Question: In this example
<URL>
I've changed data input to this one where for the second column every value is 0 so it should we filled in white
'''
people,1,2,3
Ej1,1,0,0
Ej2,0,0,1
Ej3,0,0,1
Ej4,1,0,0
'''
Using the same code as in the post
'''
library(reshape2)
library(ggplot2)
library(scales)
library(plyr)
data <- read.csv("fruits.txt", head=TRUE, sep=",")
data$people <- factor(data$people,levels=rev(data$people))
data.m = melt(data)
data.m <- ddply(data.m, .(variable), transform, rescale = rescale(value))
data.m <- ddply(data.m, .(variable), transform, rescale = rescale(value))
p <- ggplot(data.m, aes(variable, people)) + geom_tile(aes(fill = rescale),
colour = "white")
p + scale_fill_gradient(low = "white", high = "steelblue")
'''
But the X2 variable column is filled with a different color instead of white as shown in the image.
I've been trying to change the 'scale_fill_gradient(low = "white", high = "steelblue")' to the 'scale_color_gradient' but couldn't find out how.

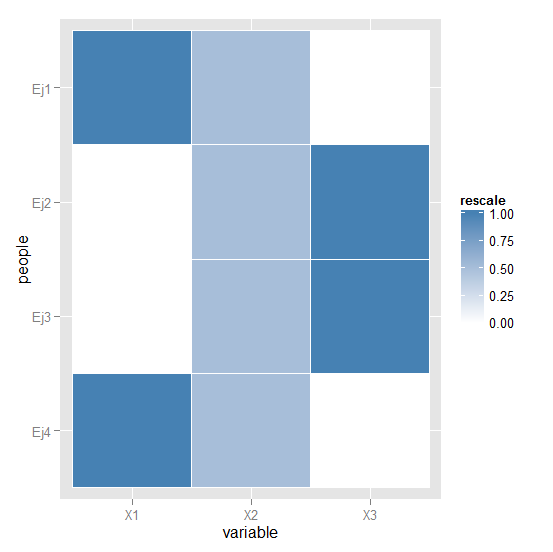
Answer: The problem appears to be how 'rescale' is being applied to your data frame. For a vector 'x', 'rescale(x)' checks if the range of 'x' is '0', and if this is the case it will use the 'mean' of the 'to' range, whose default value is 'to=c(0,1)':
'''
rescale(rep(0,4),to=c(0,1))
[1] 0.5 0.5 0.5 0.5
'''
When 'ddply' applies the '.FUN' 'rescale' to your data frame, when it considers variable 'X2', the range of 'value' is '0', as in case above.
The 'rescale' column in 'data.m' is showing a value of '0.5' for 'X2', explained by the above. So the 'ggplot' is plotting the data correctly.
'''
people variable value rescale
1 Ej1 X1 1 1.0
2 Ej2 X1 0 0.0
3 Ej3 X1 0 0.0
4 Ej4 X1 1 1.0
5 Ej1 X2 0 0.5
6 Ej2 X2 0 0.5
7 Ej3 X2 0 0.5
8 Ej4 X2 0 0.5
9 Ej1 X3 0 0.0
10 Ej2 X3 1 1.0
11 Ej3 X3 1 1.0
12 Ej4 X3 0 0.0
'''
One way around this is to dump the use of 'ddply' here, and just operate on the data frame directly, forcing 'rescale' to operate on the entire 'value' column (rather than via '.(variables)') and so avoiding the 0 range problem for 'X2'.
'''
library(reshape2)
library(ggplot2)
library(scales)
library(plyr)
data <- read.csv("fruits.txt", head=TRUE, sep=",")
data$people <- factor(data$people,levels=rev(data$people))
data.m = melt(data)
#data.m <- ddply(data.m, .(variable), transform, rescale = rescale(value))
data.m[,"rescale"]<-rescale(data.m[,"value"],to=c(0,1))
p <- ggplot(data.m, aes(variable, people)) + geom_tile(aes(fill = rescale), colour = "white")+ scale_fill_gradient(low = "white", high = "steelblue")
p
'''